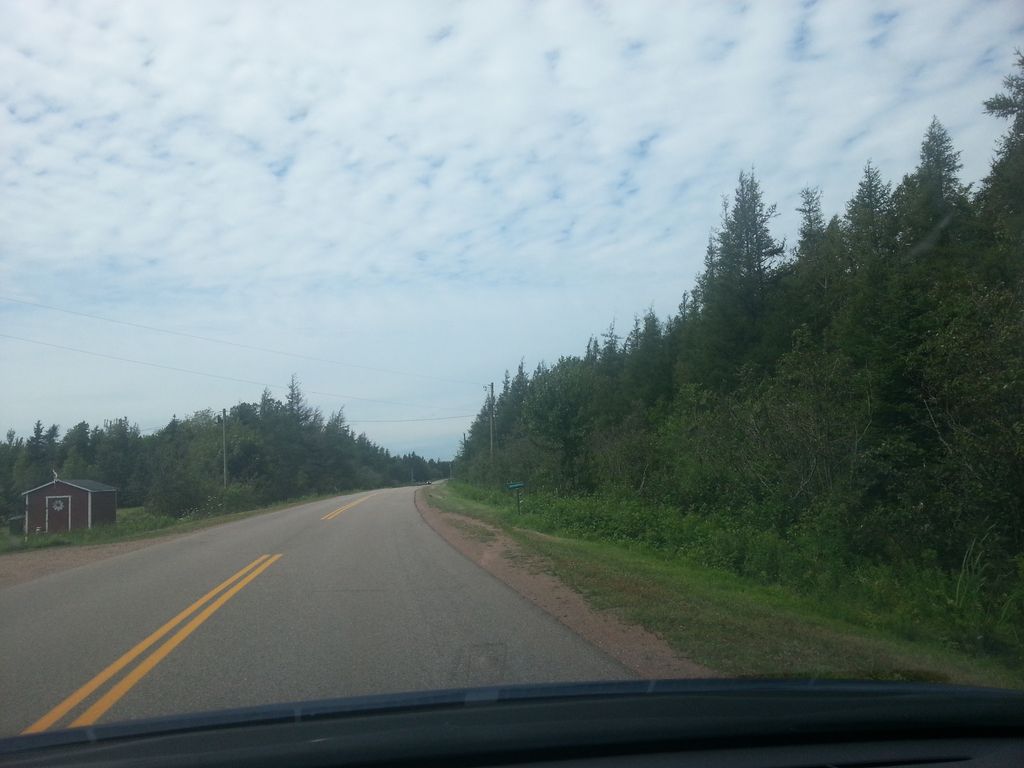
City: charlottetown